Question: I want to have a div which is shown just top part of it (like 50px oh height) and other (bottom like 100px) part of the div should be shown by jquery.show() or something else. Is there anyone know how to do it ?

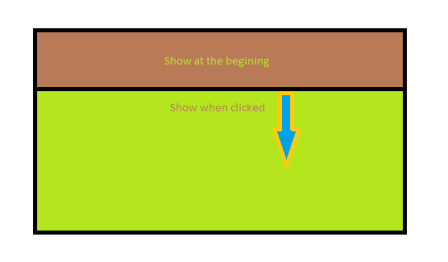
Answer: You could set the div height to 50px fixed and on click you can change the height to auto per javascript/jQuery, or revert it from auto to 50px.
CSS:
'''
.mydiv{
height:50px;
min-height:50px;
overflow:hidden;
}
'''
jQuery:
'''
$("document").ready(function(){
$(".mydiv").click(function(){
if($(".mydiv").css("height")!="50px"){
$(".mydiv").slideDown();
}
else{
$(".mydiv").slideUp();
}
}
}
'''